Question: I've following query:
'''
SELECT DATE(created) AS con_date,
COUNT(*) AS con_per_day,
GROUP_CONCAT(word_id)
FROM connections
WHERE created > (NOW() - INTERVAL 30 DAY)
GROUP BY con_date
'''
Counts words added per day.

All good, but I want to count uniques! Note word_id has 14,14 in the last raw. This must be counted as 1.
I thought double group_by would cut it, but it seems to be a wrong way to do it.
Any ideas?
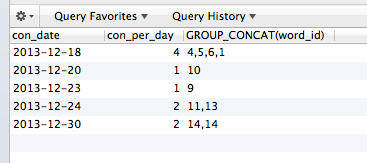
Answer: Use 'distinct'